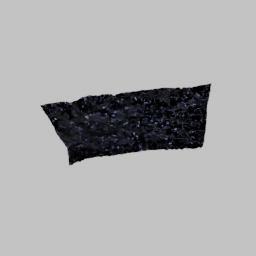
Label: nature